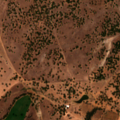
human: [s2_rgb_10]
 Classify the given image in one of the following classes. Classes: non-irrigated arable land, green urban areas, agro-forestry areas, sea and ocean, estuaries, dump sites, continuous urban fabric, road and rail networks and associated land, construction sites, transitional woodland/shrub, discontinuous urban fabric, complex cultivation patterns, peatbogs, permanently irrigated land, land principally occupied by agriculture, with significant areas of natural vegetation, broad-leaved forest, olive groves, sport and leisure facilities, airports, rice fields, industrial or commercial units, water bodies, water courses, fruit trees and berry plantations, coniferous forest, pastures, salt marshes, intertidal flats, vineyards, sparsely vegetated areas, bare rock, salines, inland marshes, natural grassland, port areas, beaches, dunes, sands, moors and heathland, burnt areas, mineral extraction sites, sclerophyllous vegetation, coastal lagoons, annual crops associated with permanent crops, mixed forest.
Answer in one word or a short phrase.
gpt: non-irrigated arable land, permanently irrigated land, olive groves, agro-forestry areas, broad-leaved forest